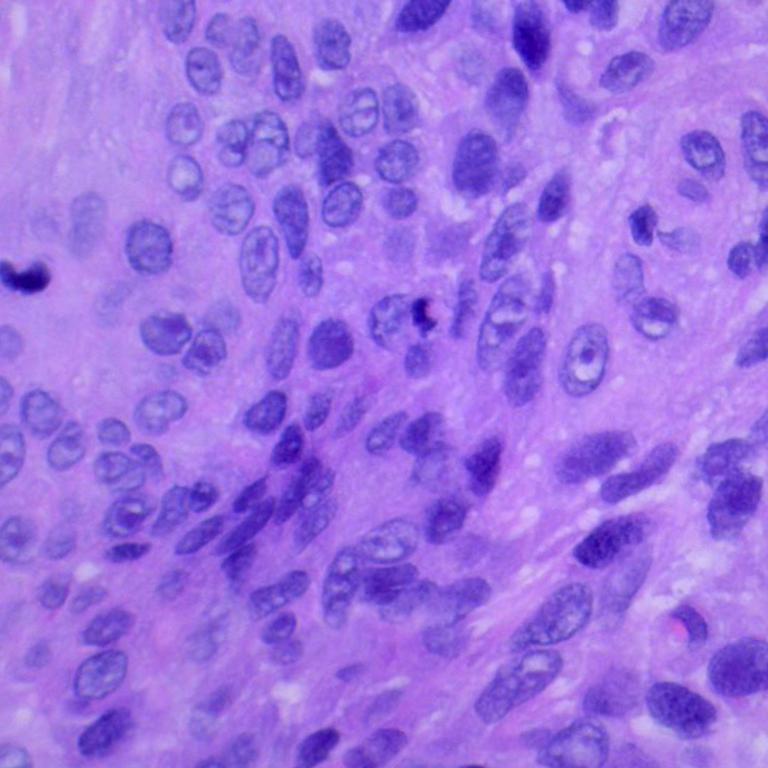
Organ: lung
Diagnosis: squamous carcinomas